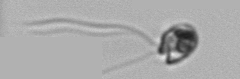
Label: flagellate_morphotype1